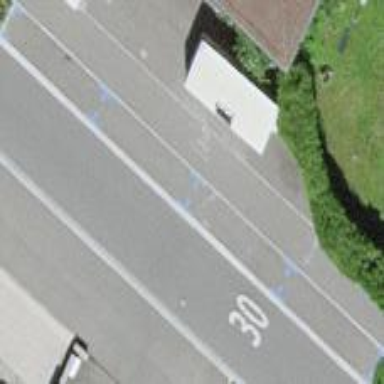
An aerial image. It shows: Parallel street-side parking with asphalt surface.